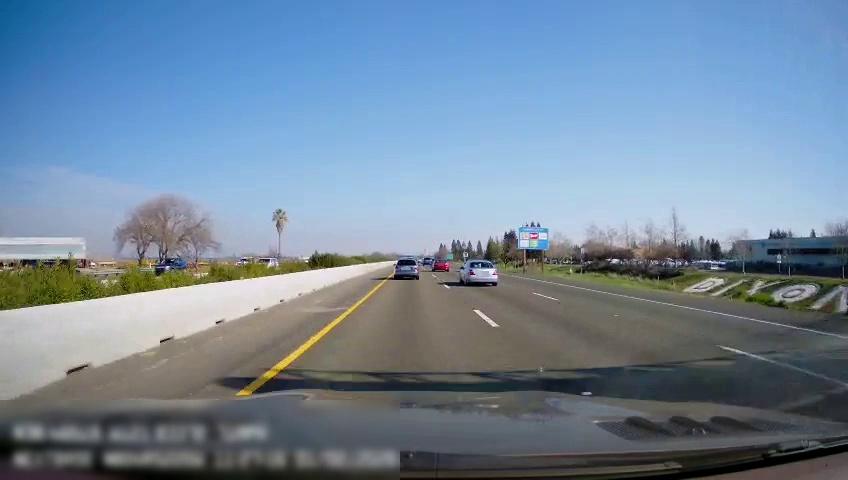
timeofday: Day
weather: Sunny
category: Drivable Space
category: Vehicles | SUV
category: Vehicles | Car
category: Vehicles | SUV
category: Vehicles | SUV
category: Vehicles | Car
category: Vehicles | Car
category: Vehicles | SUV
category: Lanes | Current Lane
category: Lanes | Current Lane
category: Lanes | Alternate Lane
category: Lanes | Alternate Lane